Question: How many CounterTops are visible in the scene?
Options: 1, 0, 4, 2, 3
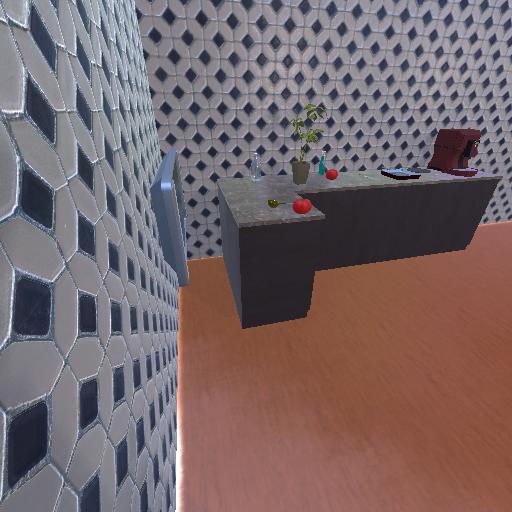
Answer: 1